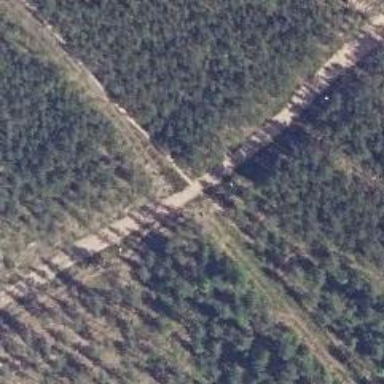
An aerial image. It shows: Track road.